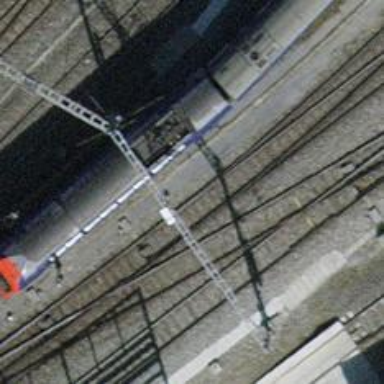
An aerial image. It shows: Railway yard with one track. The railway is electrified with contact line.